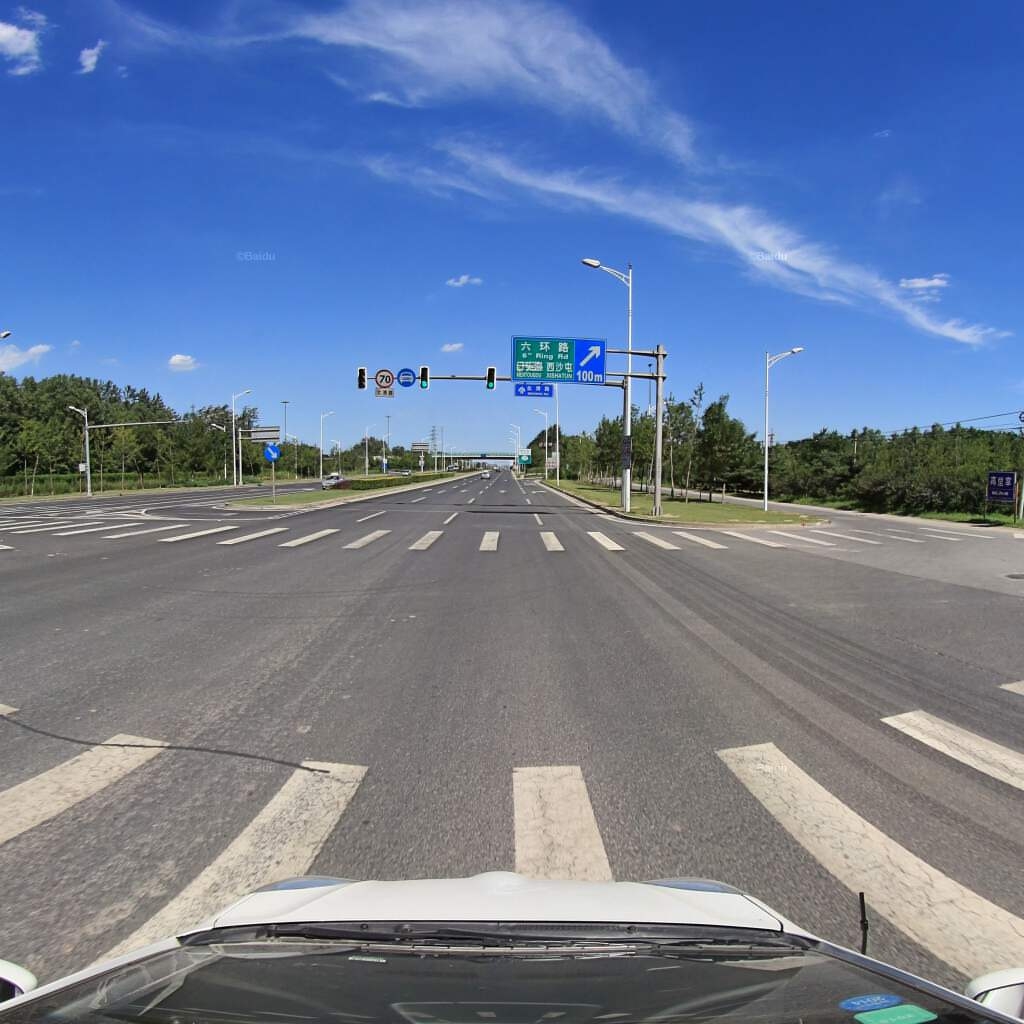
Region: Haidian
Road damage annotations: transverse patch, manhole cover